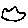
Label: cloud